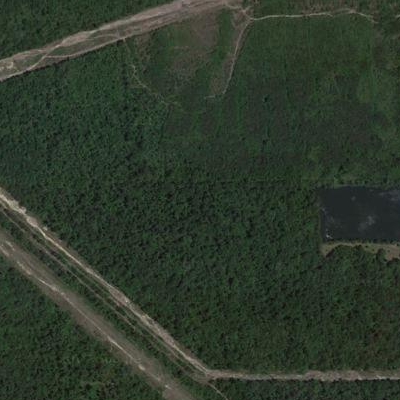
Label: eForest